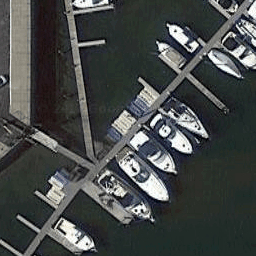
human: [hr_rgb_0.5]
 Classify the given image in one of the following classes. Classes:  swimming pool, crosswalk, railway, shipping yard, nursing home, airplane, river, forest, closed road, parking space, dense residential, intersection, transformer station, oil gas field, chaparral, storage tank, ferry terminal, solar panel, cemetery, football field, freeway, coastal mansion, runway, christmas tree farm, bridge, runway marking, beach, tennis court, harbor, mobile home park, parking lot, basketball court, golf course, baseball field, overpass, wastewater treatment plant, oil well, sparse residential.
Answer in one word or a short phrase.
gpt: harbor